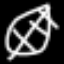
Label: leaf